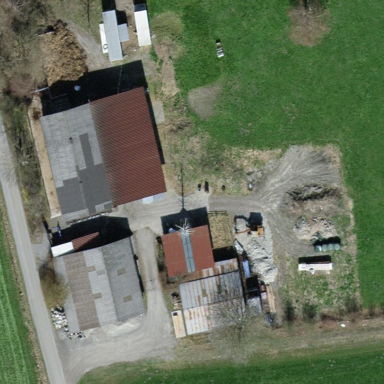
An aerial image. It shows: Farmyard area.